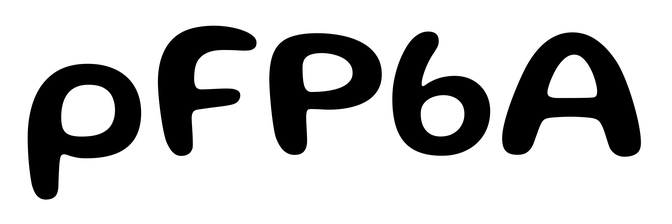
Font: Gluten_Medium